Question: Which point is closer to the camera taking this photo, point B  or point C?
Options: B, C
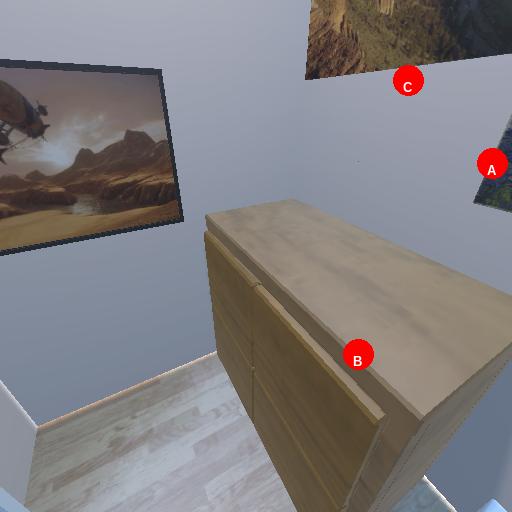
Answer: B